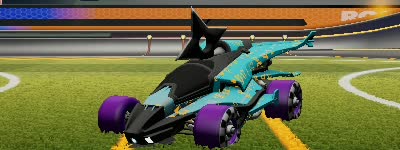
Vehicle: aftershock